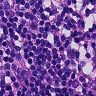
Metastatic tissue present: no